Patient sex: M
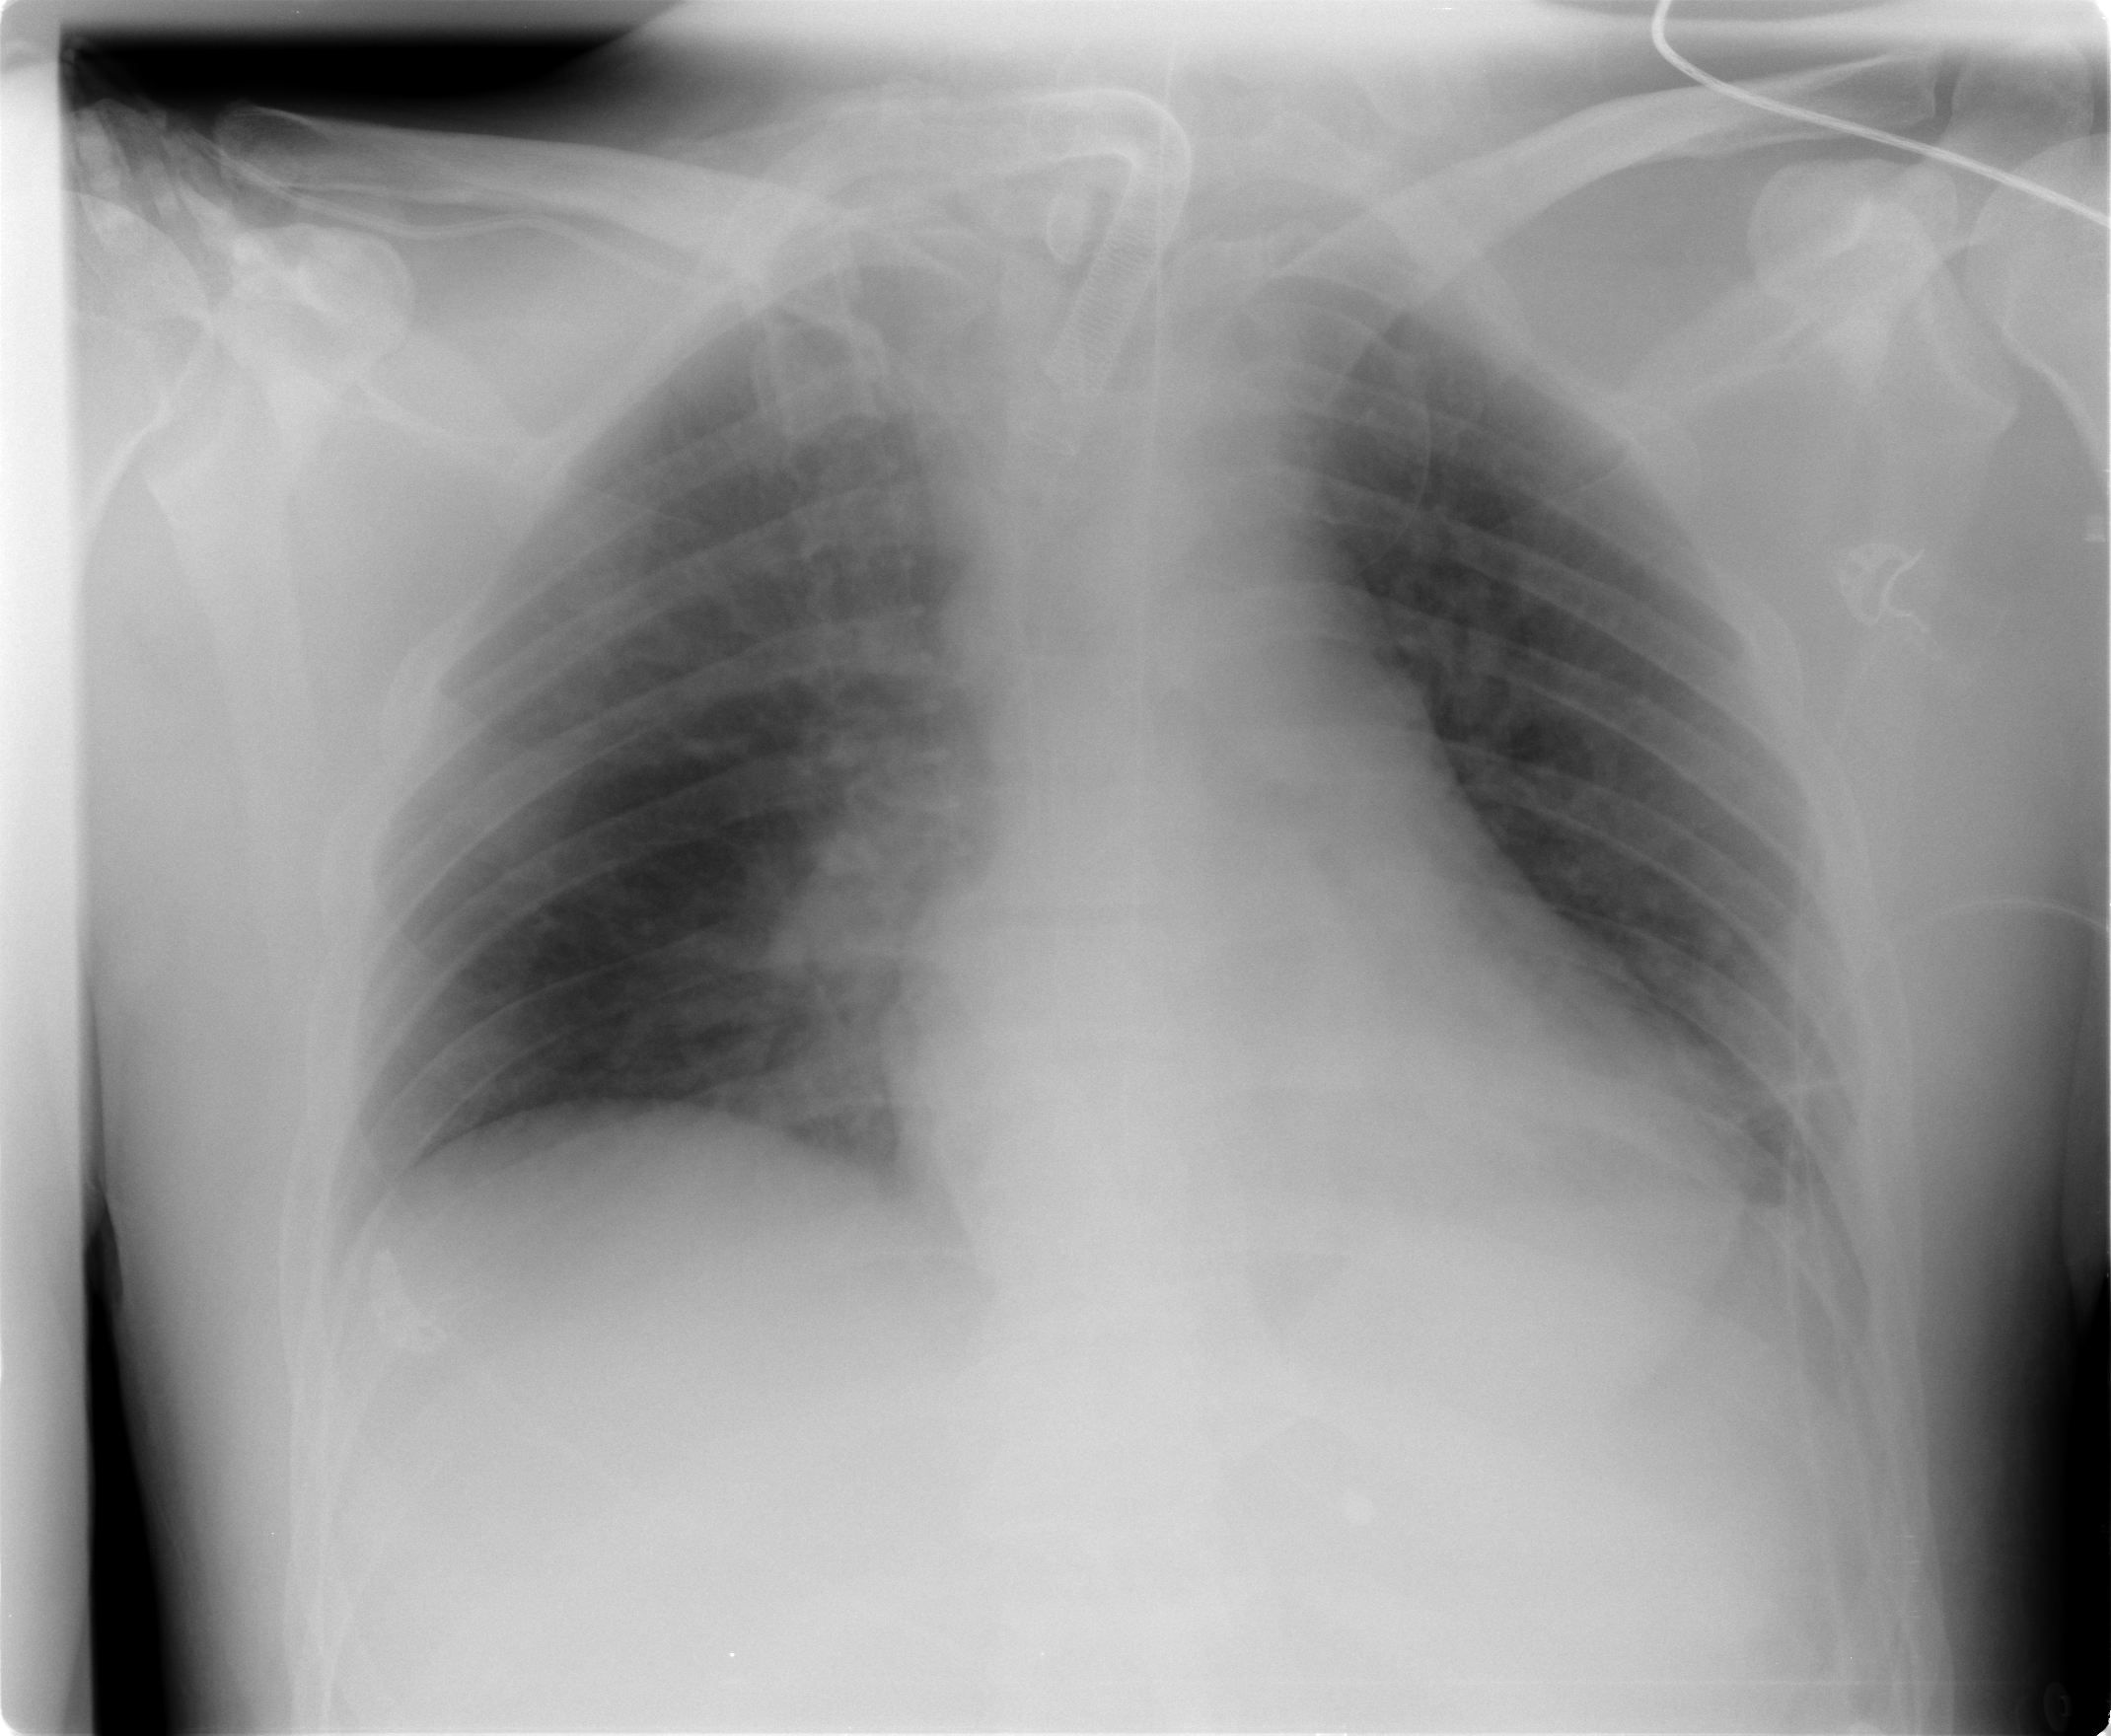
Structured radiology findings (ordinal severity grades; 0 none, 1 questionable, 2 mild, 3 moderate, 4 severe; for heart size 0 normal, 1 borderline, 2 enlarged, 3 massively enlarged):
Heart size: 1
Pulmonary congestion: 3
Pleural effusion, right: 0
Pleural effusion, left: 2
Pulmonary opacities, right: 1
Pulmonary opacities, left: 1
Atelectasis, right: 0
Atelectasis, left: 3